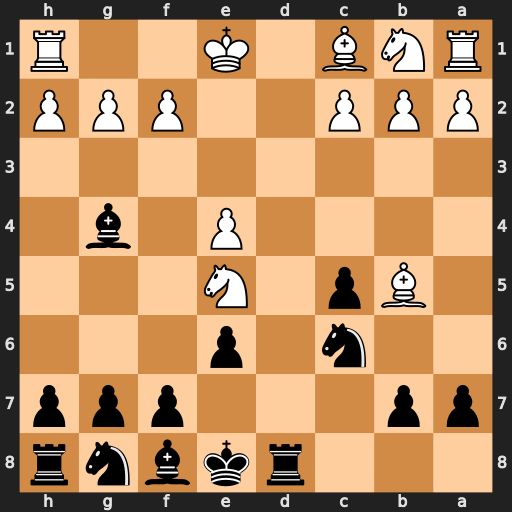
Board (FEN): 3rkbnr/pp3ppp/2n1p3/1Bp1N3/4P1b1/8/PPP2PPP/RNB1K2R
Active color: b
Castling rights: KQk
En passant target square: -
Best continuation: Rd1#